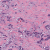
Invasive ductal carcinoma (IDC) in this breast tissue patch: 1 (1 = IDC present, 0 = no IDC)